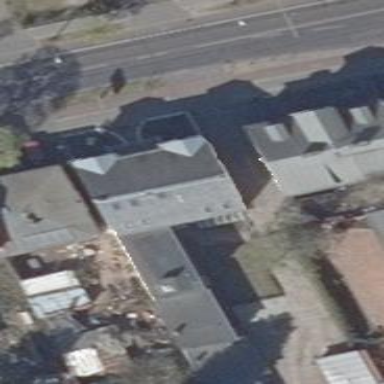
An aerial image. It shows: Kindergarten building.